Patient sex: M
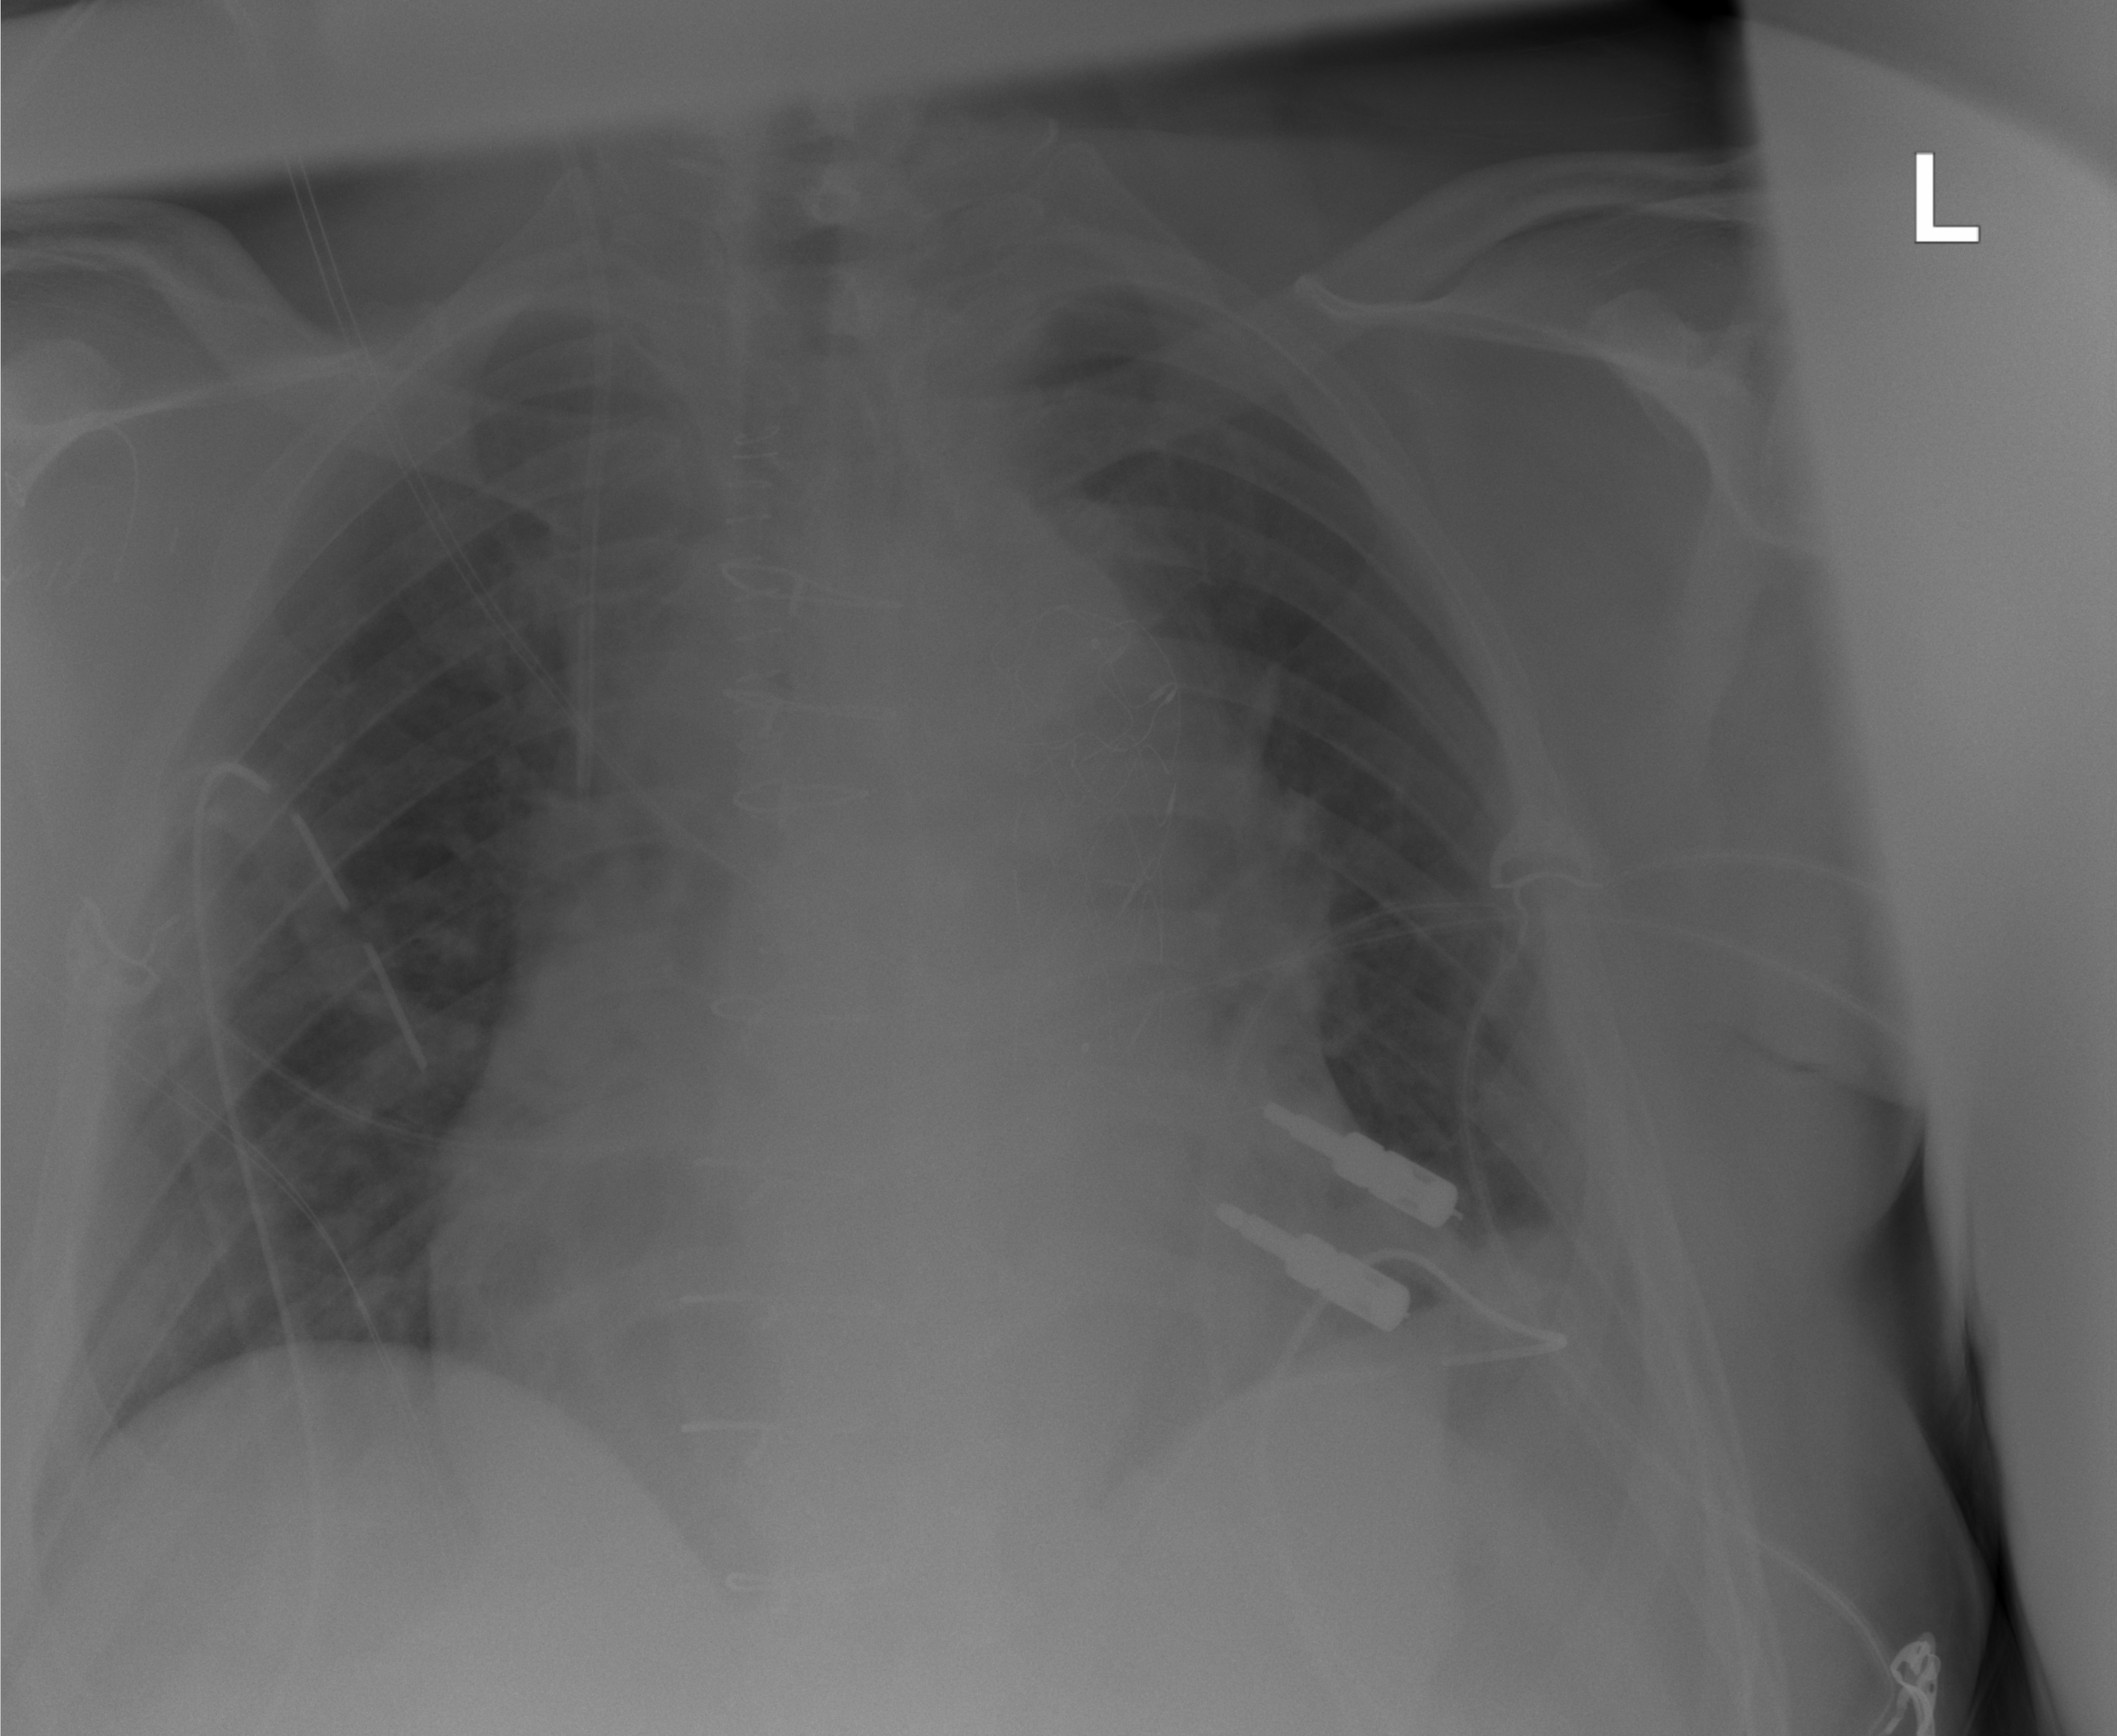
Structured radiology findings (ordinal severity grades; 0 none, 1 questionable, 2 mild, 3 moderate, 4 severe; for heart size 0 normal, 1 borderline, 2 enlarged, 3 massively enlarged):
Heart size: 2
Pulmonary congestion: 2
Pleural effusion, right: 0
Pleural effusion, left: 1
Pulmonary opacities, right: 1
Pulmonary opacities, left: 0
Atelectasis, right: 2
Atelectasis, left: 2